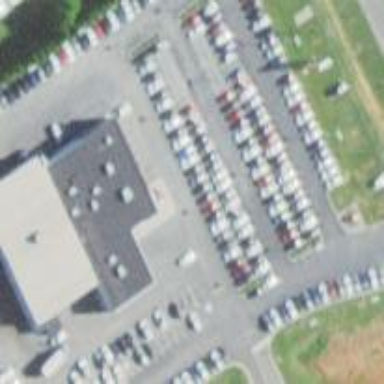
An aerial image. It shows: Building housing car shop.